【题型】填空题　【知识点】平面几何　【难度】medium
如图，点 $O$ 在四边形 $ABCD$ 的内部，$\angle COD = \angle ABC = 90^\circ$，$AB = BC$，$OD = OC$，如果 $BO = a$，那么 $AD$ 的长为 \underline{\quad\quad\quad\quad}。（用含字母 $a$ 的式子表示）

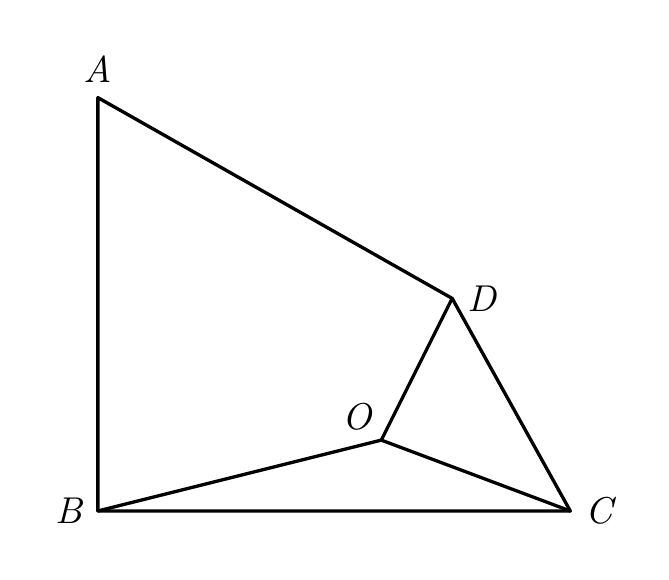
【解答】
【答案】$\boldsymbol{\sqrt{2}a}$

【知识点】用勾股定理解三角形、相似三角形的判定与性质综合

【分析】此题重点考查等腰直角三角形的性质、勾股定理、相似三角形的判定与性质等知识，正确地作出辅助线是解题的关键。连接 $AC$，由 $\angle COD = \angle ABC = 90^\circ$，$AB = BC$，$OD = OC$，得 $\angle ACB = \angle CAB = \angle DCO = \angle CDO = 45^\circ$，$AC = \sqrt{2}BC$，$DC = \sqrt{2}OC$，所以 $\angle ACD = \angle BCO = 45^\circ - \angle ACO$，$\dfrac{AC}{BC} = \dfrac{DC}{OC} = \sqrt{2}$，则 $\triangle ACD \backsim \triangle BCO$，所以 $\dfrac{AD}{BO} = \dfrac{AC}{BC} = \sqrt{2}$，则 $AD = \sqrt{2}a$，于是得到问题的答案。

【详解】解：连接 $AC$，

$\because \angle COD = \angle ABC = 90^\circ$，$AB = BC$，$OD = OC$，

$\therefore \angle ACB = \angle CAB = \angle DCO = \angle CDO = 45^\circ$，$AC = \sqrt{AB^2 + BC^2} = \sqrt{2}BC$，$DC = \sqrt{OD^2 + OC^2} = \sqrt{2}OC$，

$\therefore \angle ACD = \angle BCO = 45^\circ - \angle ACO$，$\dfrac{AC}{BC} = \dfrac{DC}{OC} = \sqrt{2}$，

$\therefore \triangle ACD \backsim \triangle BCO$，

$\therefore \dfrac{AD}{BO} = \dfrac{AC}{BC} = \sqrt{2}$，

$\therefore AD = \sqrt{2}BO$，

$\because BO = a$，

$\therefore AD = \sqrt{2}a$

故答案为：$\sqrt{2}a$。
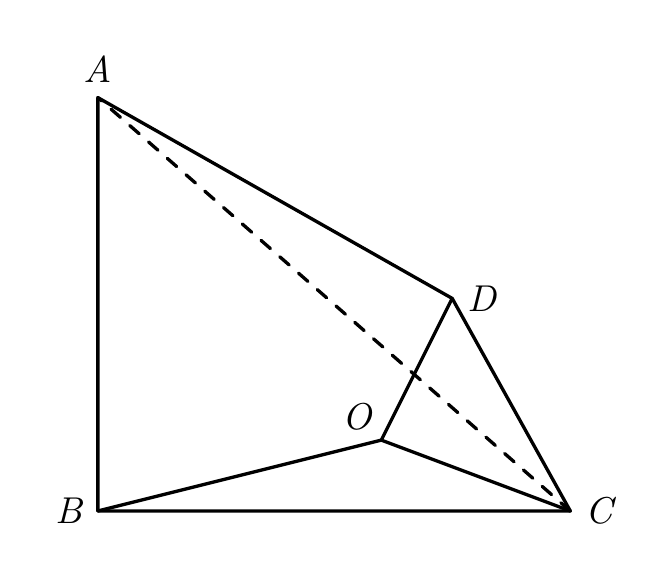